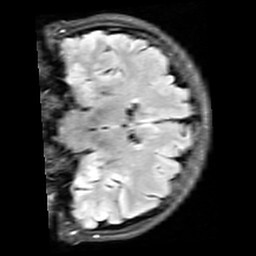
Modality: FLAIR
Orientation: coronal
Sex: female
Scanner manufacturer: siemens
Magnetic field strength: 3 T
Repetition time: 10 s
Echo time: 0.09 s